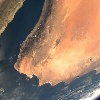
Label: land